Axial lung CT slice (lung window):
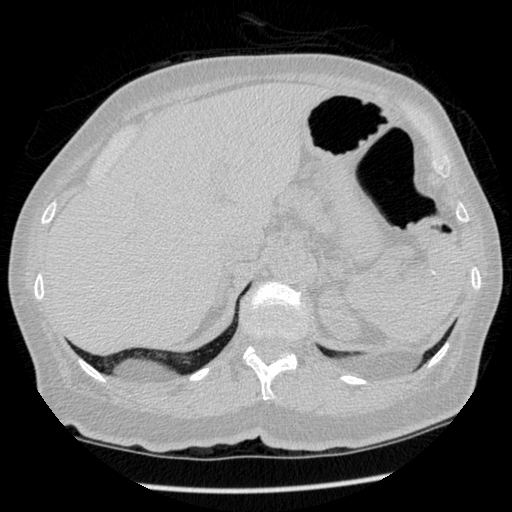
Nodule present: no